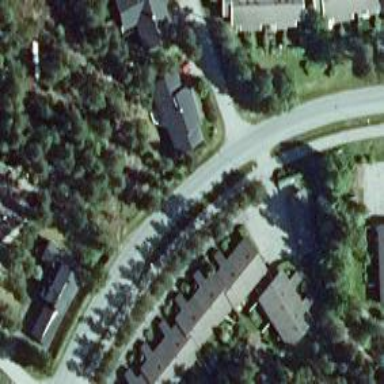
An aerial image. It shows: Charming neighbourhood.